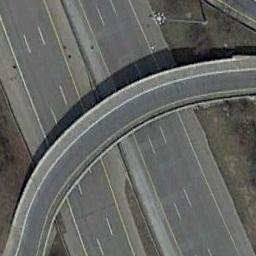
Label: overpass